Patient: sex F, age 38
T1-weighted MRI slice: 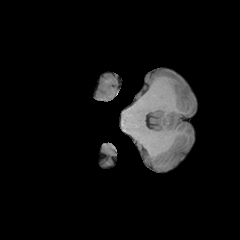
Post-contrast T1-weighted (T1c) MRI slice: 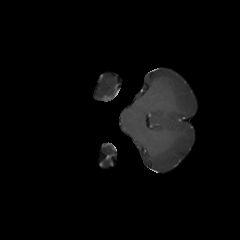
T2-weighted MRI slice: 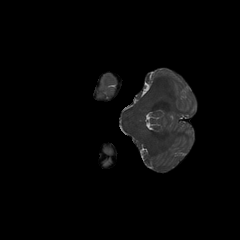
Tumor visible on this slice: no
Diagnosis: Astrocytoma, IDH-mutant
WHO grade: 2